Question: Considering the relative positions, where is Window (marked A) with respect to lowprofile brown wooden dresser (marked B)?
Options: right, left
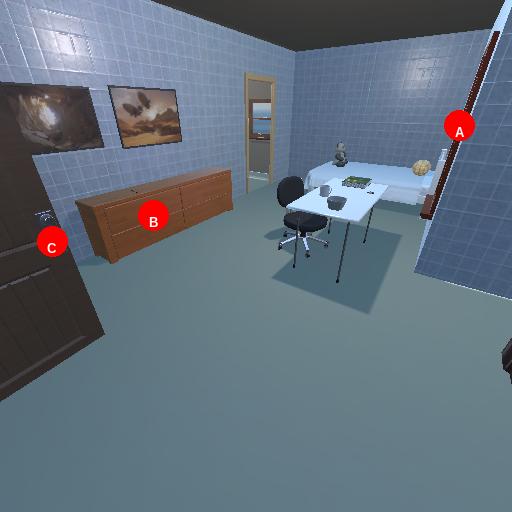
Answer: right